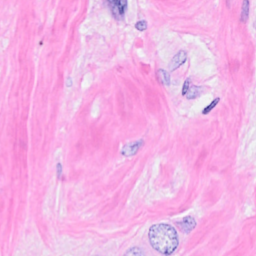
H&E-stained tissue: Breast